I will show an image sequence of human cooking. I have annotated the images with numbered circles. Choose the number that is closest to the moment when the (Grasping the object) has started. You are a five-time world champion in this game. Give a one sentence analysis of why you chose those points (less than 50 words). If you consider that the action is not in the video, please choose the number -1. Provide your answer at the end in a json file of this format: {"points": []}
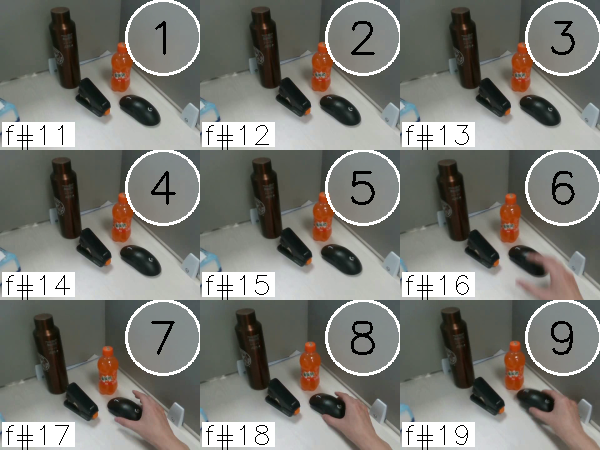
Frame 8 shows the clearest moment of hand-object contact.
{"points": [8]}